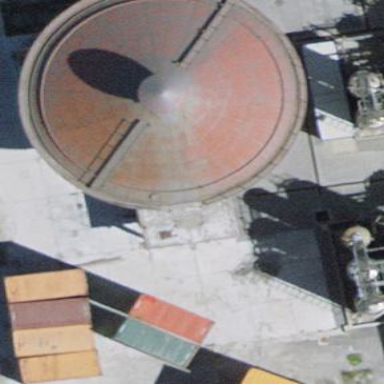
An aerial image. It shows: Industrial building with storage tank.